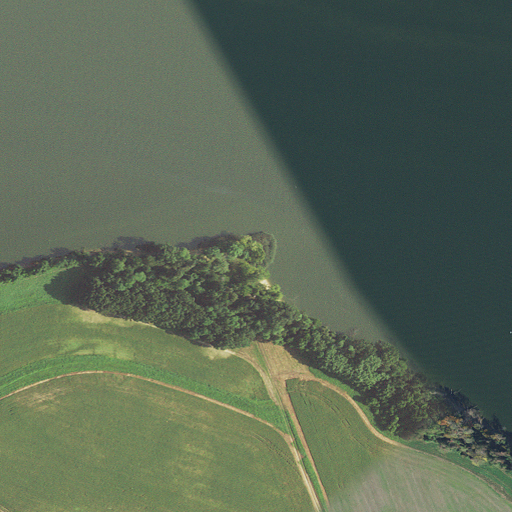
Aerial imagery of cape in Maryland named Old Field Point containing open water, cultivated crops, deciduous forest, and herbaceous wetlands